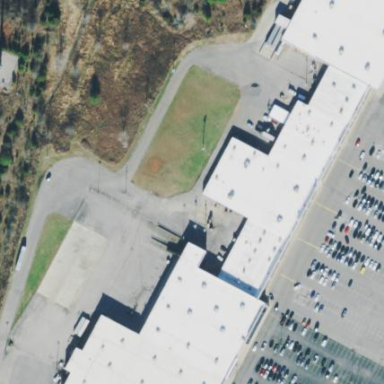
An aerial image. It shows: Mall building.